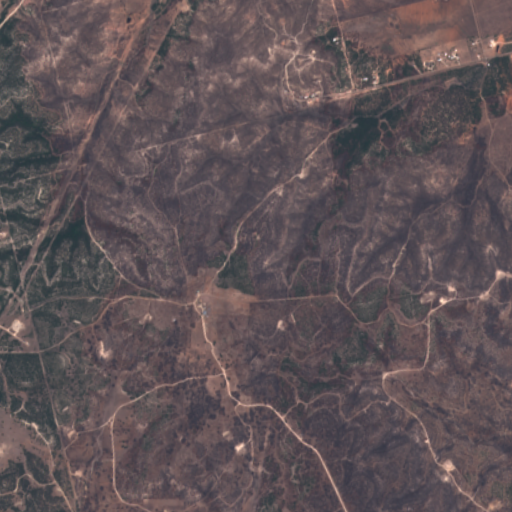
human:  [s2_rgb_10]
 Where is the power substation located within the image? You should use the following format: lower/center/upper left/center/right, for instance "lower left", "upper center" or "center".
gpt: The power substation is located in the center left of the image.
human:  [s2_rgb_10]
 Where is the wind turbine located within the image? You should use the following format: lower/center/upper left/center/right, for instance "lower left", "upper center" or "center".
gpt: The wind turbine is located in the lower left of the image.
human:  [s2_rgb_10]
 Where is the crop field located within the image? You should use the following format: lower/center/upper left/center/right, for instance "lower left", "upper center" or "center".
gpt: There is no crop field in the image.